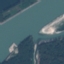
Label: River